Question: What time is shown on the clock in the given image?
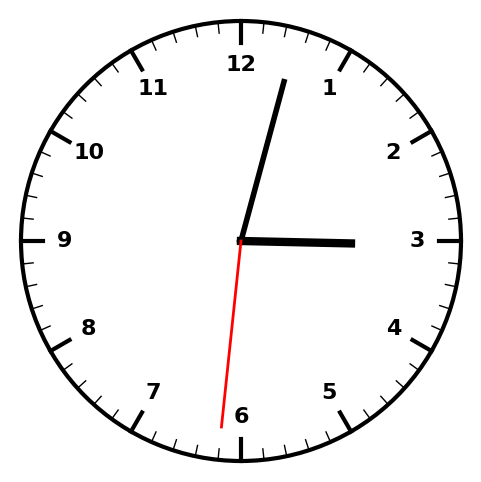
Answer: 03:02:31